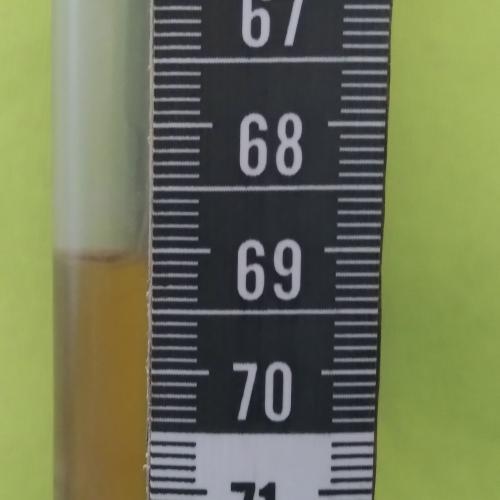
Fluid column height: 69.0 cm